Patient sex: F
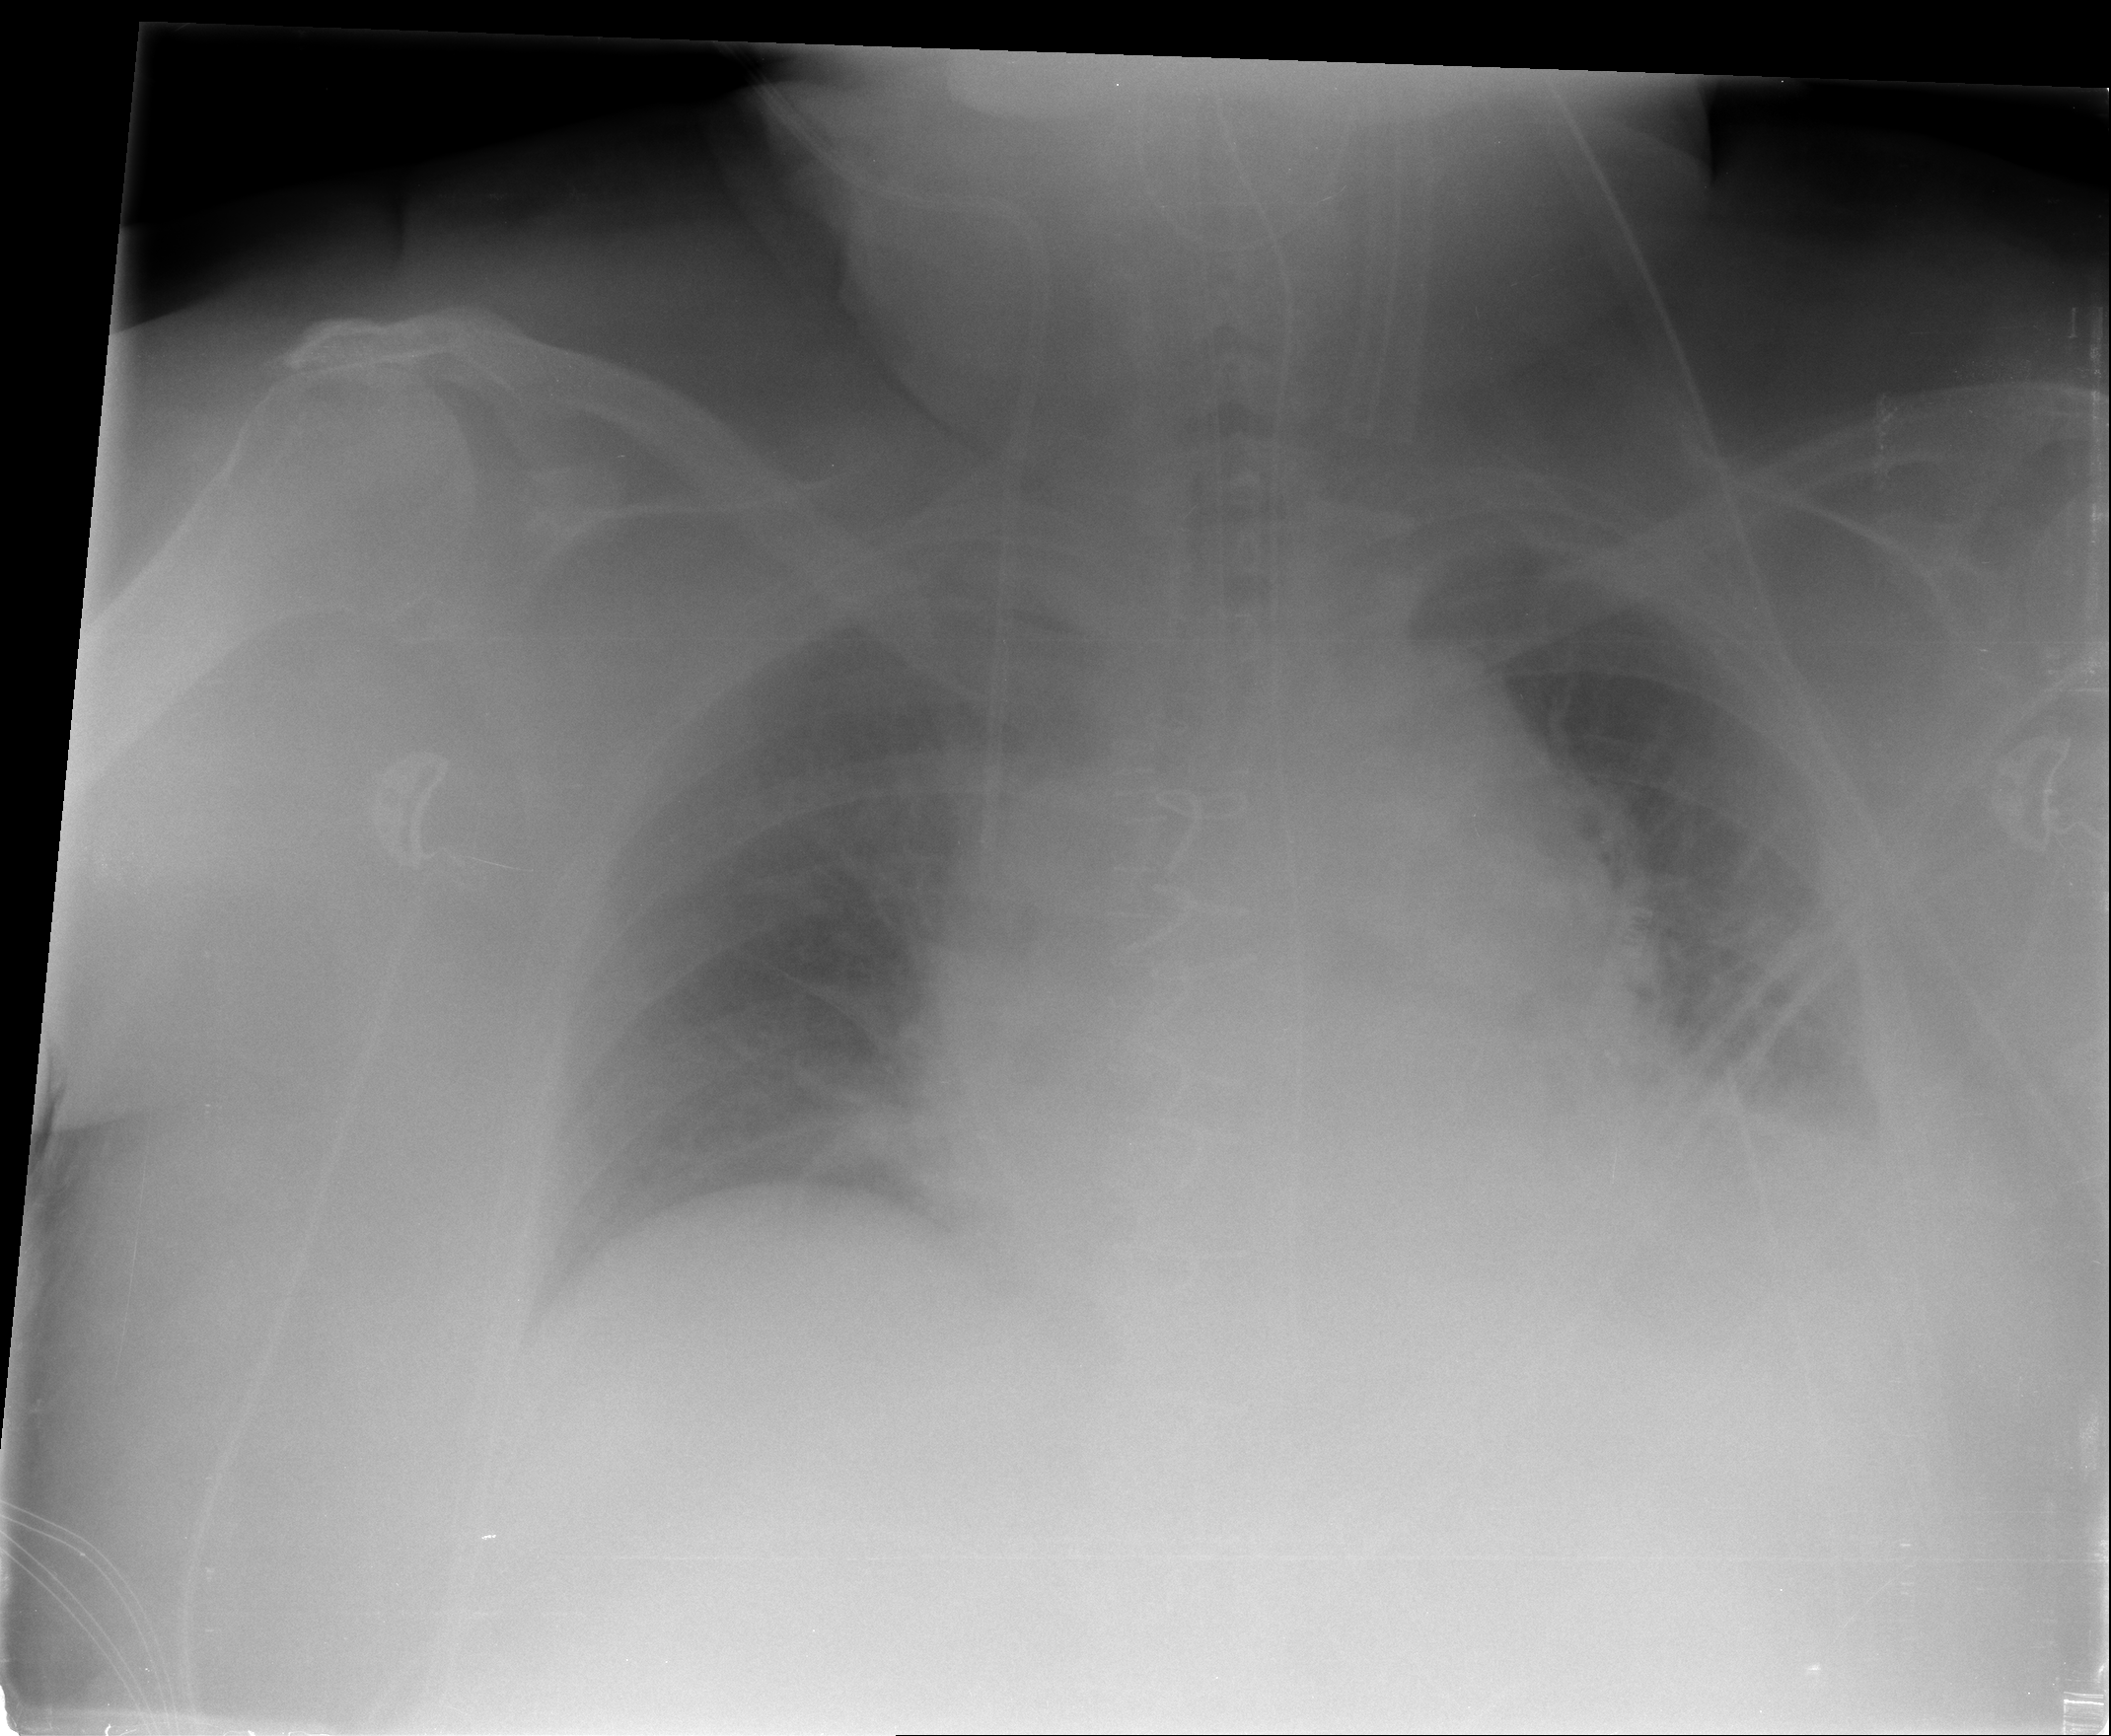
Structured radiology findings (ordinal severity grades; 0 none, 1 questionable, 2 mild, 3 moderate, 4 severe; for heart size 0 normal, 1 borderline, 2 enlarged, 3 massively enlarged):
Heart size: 2
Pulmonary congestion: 2
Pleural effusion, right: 1
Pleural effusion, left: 2
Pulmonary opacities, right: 1
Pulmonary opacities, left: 2
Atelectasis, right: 2
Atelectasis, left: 3